Question: I am creating a multi-instance performance counter with the following registration code, but do not seem to have a '_Total' instance -- even when I have multiple active instances. What do I need to do to get a total?
Registration code:
'''
var slc = new CounterCreationDataCollection();
slc.Add(new CounterCreationData()
{
CounterName = "Channels Open",
CounterType = PerformanceCounterType.NumberOfItems32,
CounterHelp = "Number of channels that have not been cleaned up."
});
PerformanceCounterCategory.Create("Frob", "Monitors the frob",
PerformanceCounterCategoryType.MultiInstance, slc);
'''
Reporting code:
'''
var channelName = "Widget 6";
var pcOpen = new PerformanceCounter("Frob", "Channels Open", channelName, false);
// elsewhere
pcOpen.Increment();
// followed by
pcOpen.Decrement();
'''
Produces:

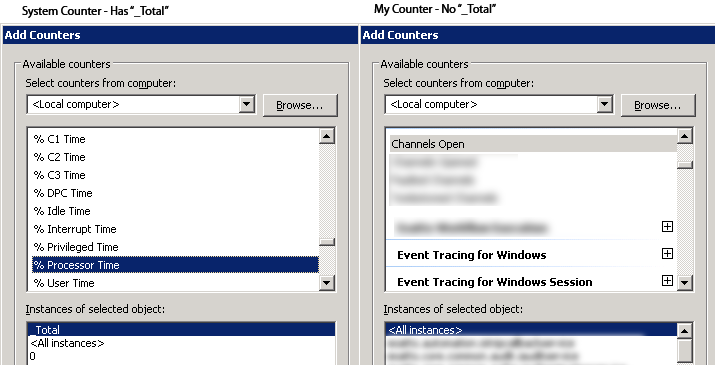
Answer: I believe the '_Total' counter is just another instance where they sum up the totals manually. The reason it has a leading '_' is so it is alphabetically before the '<' in '<All instances>' which is a "meta" counter.
'''
var pc5Name = "Widget 5";
var pc6Name = "Widget 6";
var pc5 = new PerformanceCounter("Frob", "Channels Open", pc5Name, false);
var pc6 = new PerformanceCounter("Frob", "Channels Open", pc6Name, false);
var pcTotal = new PerformanceCounter("Frob", "Channels Open", "_Total", false);
// elsewhere
pc5.Increment();
pcTotal.Increment()
// more elsewhere
pc6.Increment();
pcTotal.Increment()
// followed by
pc5.Decrement();
pcTotal.Decrement();
'''